Field crop: maize
Growth stage: 1
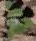
Species: chenopodium